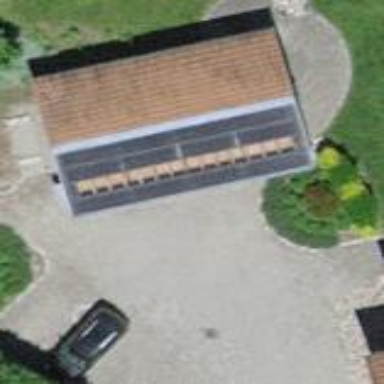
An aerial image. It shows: Garage.